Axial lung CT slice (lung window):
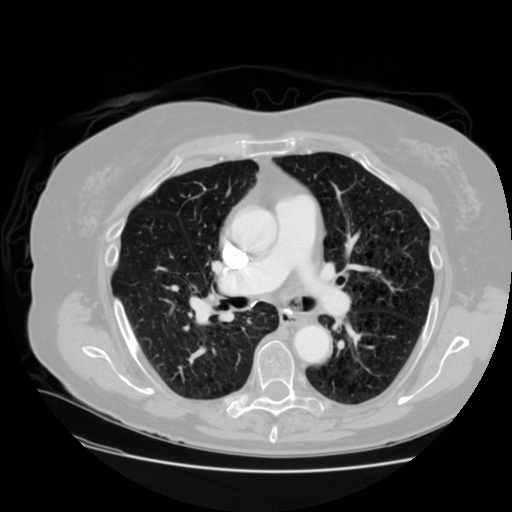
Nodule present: no